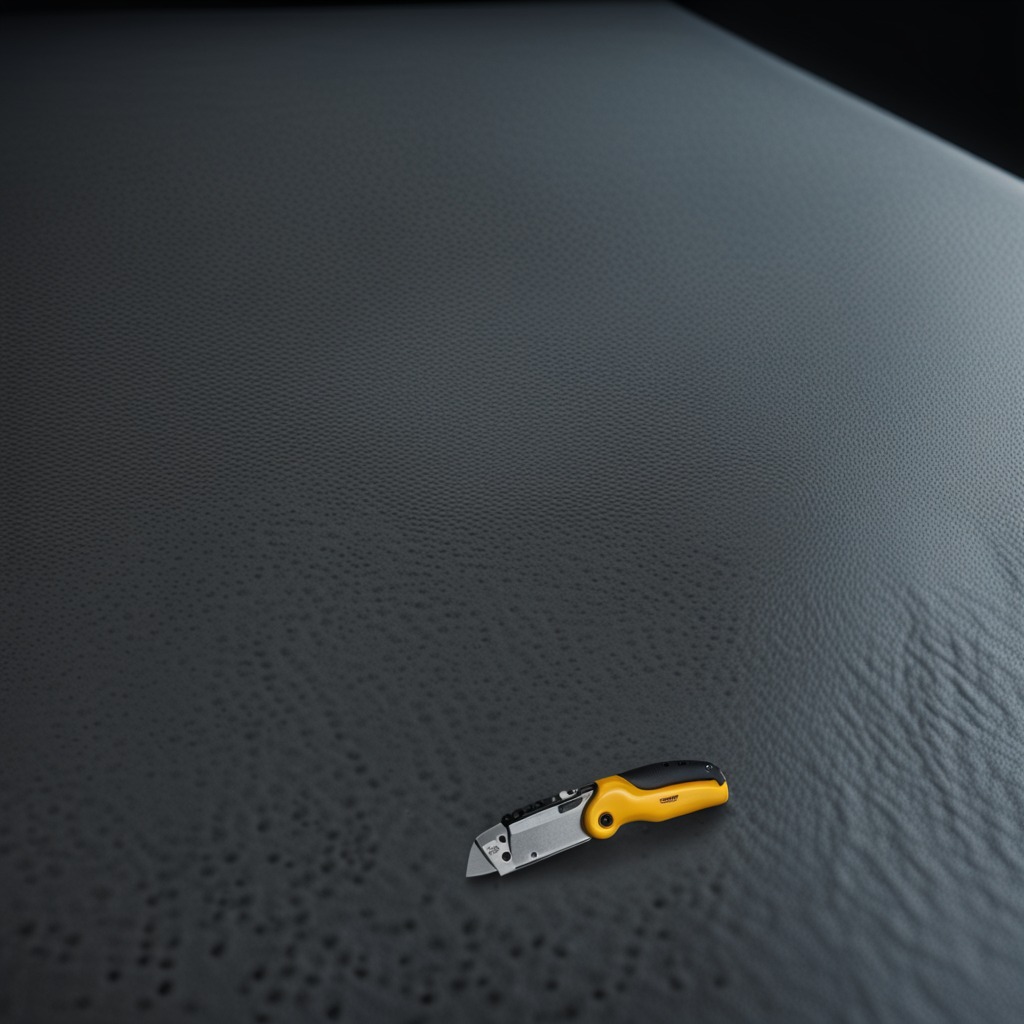
A utility knife lies on the clean granite table inside a workshop at night.